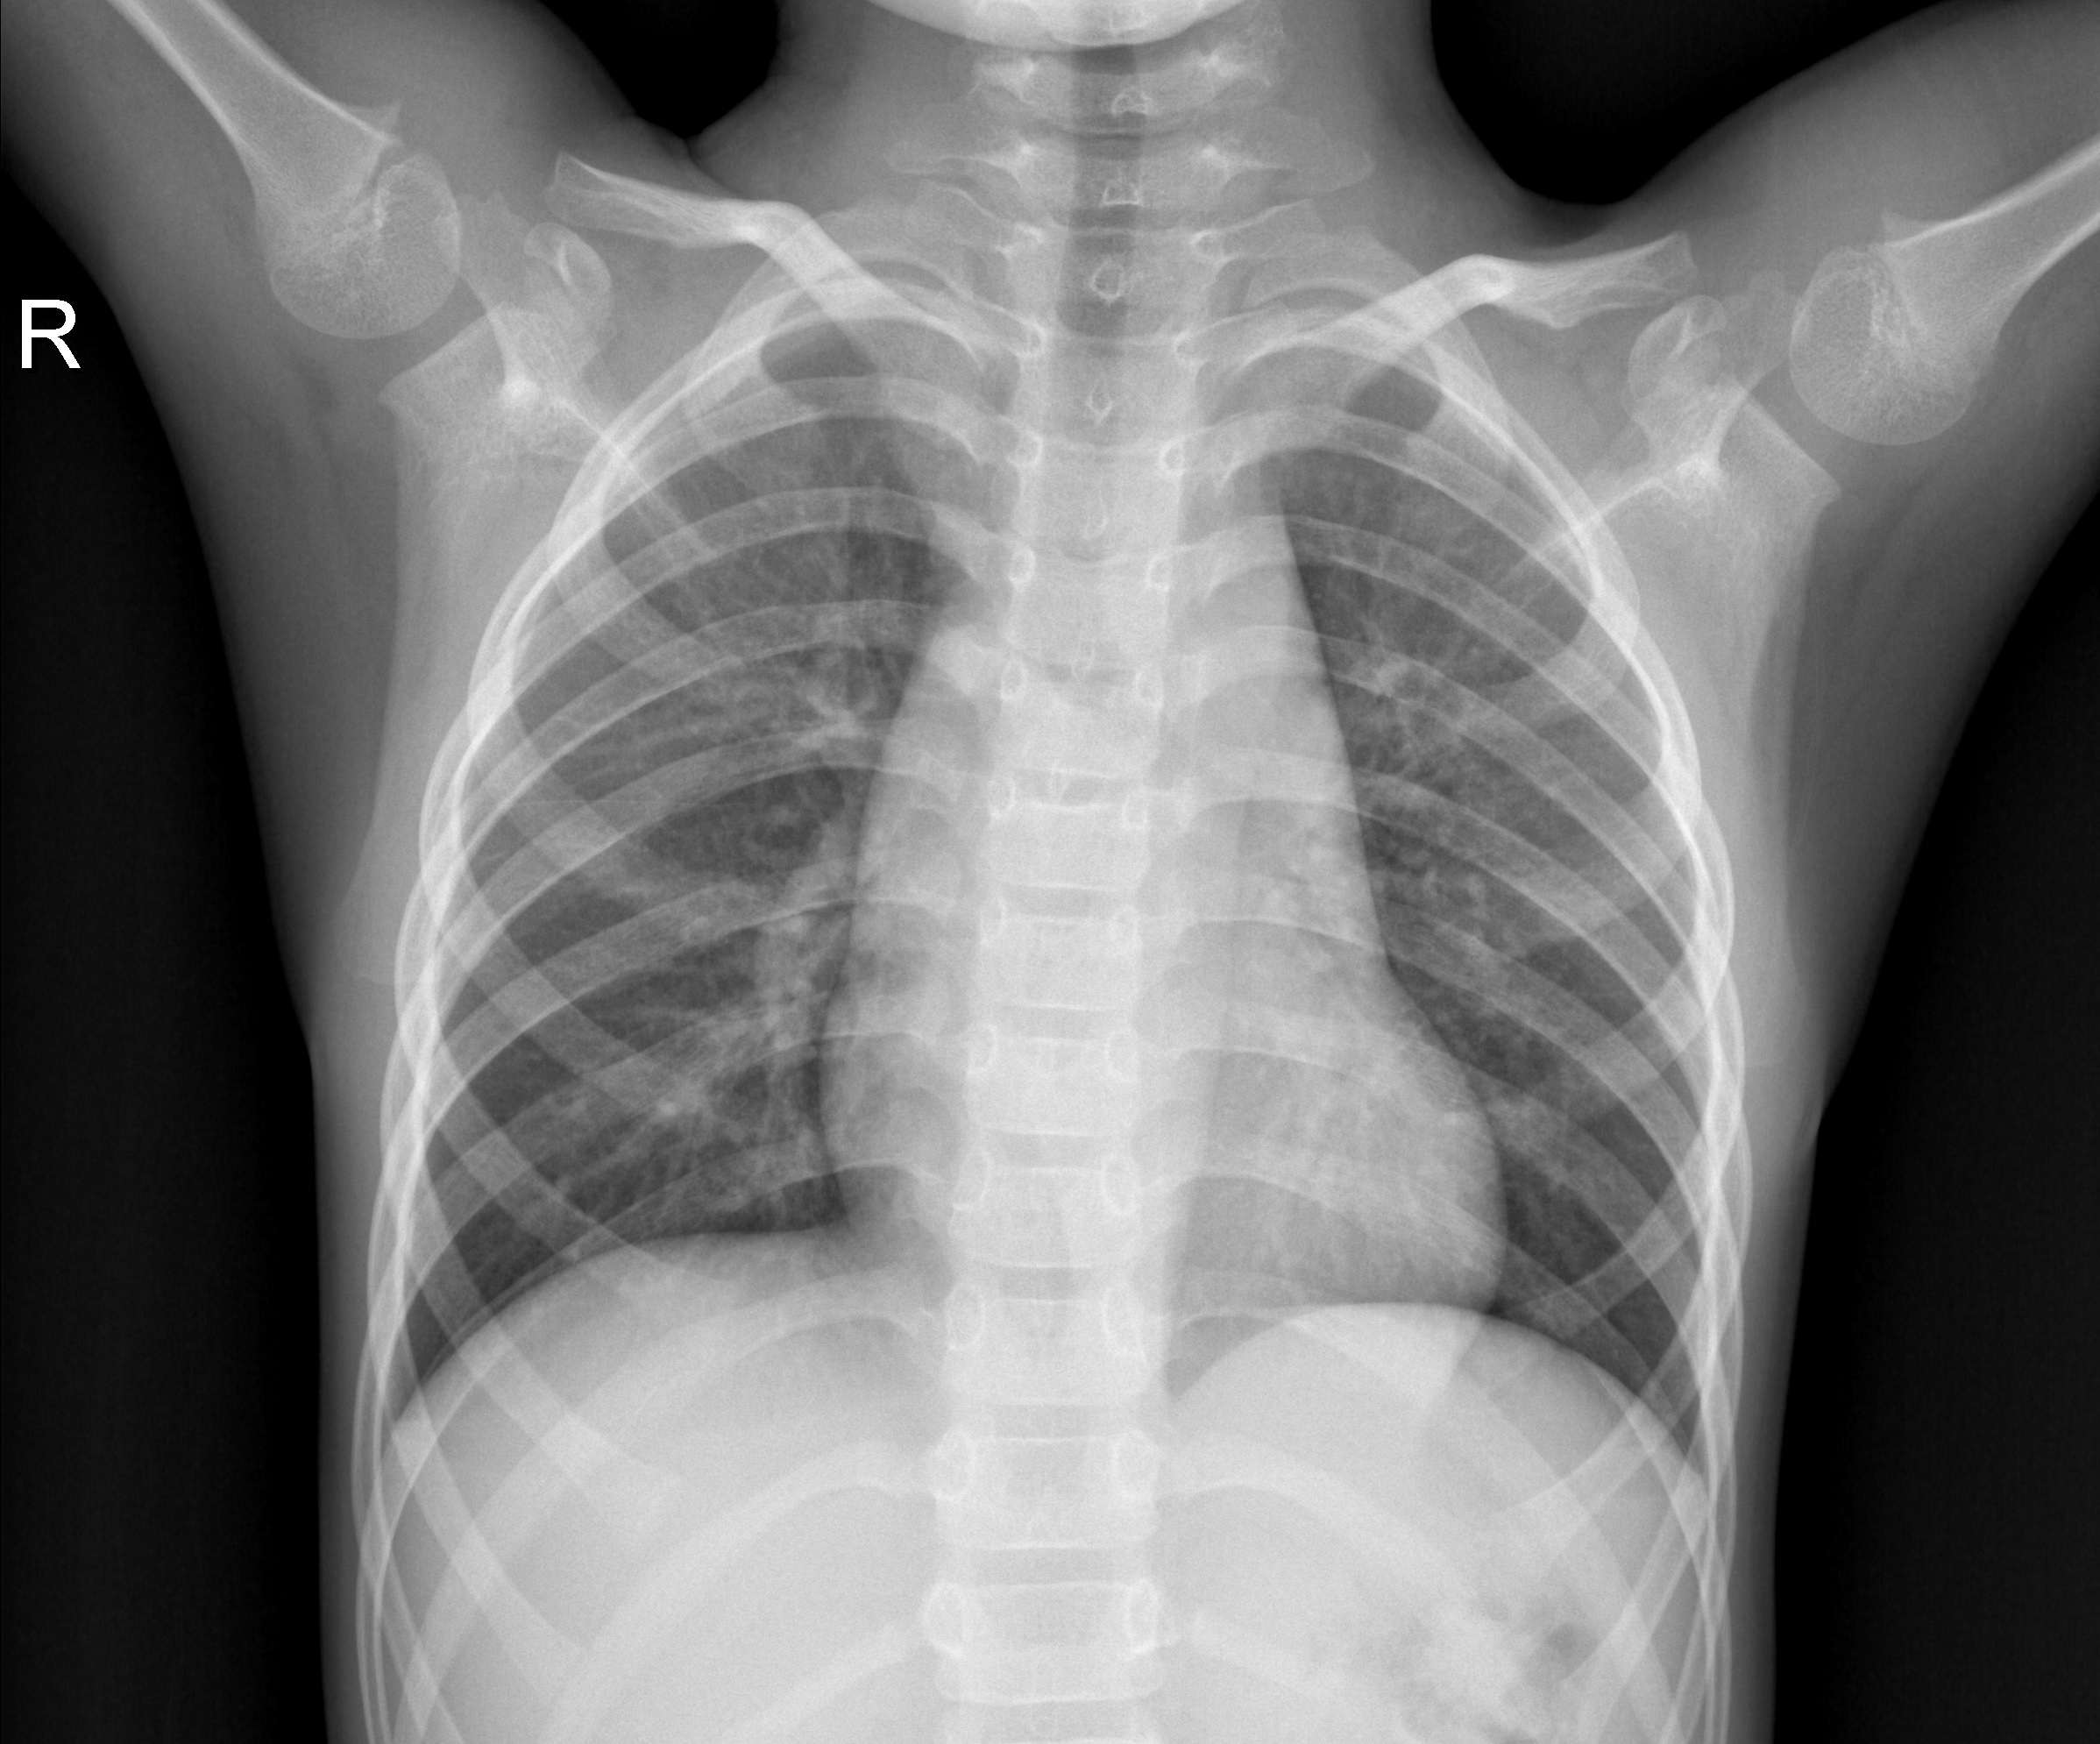
Diagnosis: NORMAL